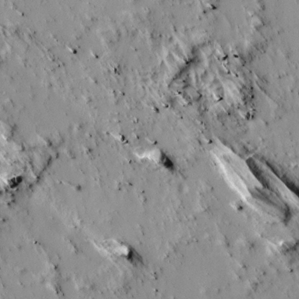
Label: non_frost